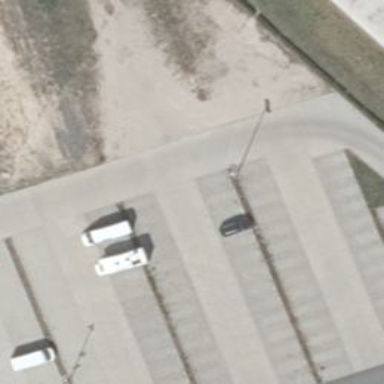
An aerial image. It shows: Asphalt parking aisle designated as service road.